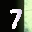
Label: 7